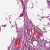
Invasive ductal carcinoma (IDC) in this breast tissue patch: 1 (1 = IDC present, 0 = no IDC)